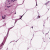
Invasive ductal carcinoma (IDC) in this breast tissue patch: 0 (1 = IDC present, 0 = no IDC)